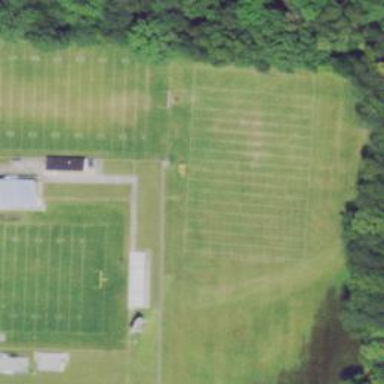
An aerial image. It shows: Pitch for American football.